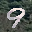
Label: 9